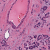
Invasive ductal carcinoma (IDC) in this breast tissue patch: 1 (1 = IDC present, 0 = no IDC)